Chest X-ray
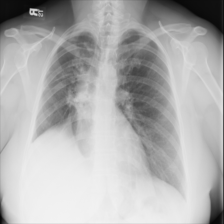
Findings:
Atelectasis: negative
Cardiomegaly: negative
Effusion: negative
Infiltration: negative
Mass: negative
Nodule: negative
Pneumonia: negative
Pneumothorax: negative
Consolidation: negative
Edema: negative
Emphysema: negative
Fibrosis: positive
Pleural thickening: negative
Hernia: negative